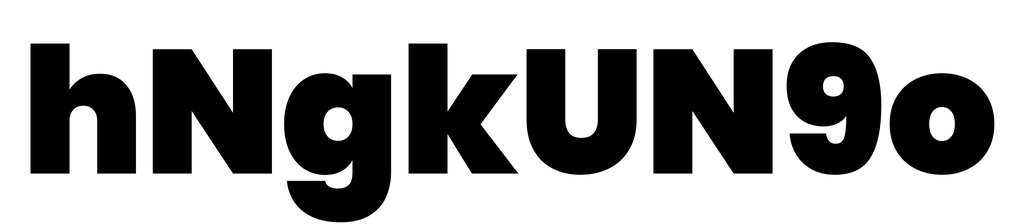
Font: Poppins-Black